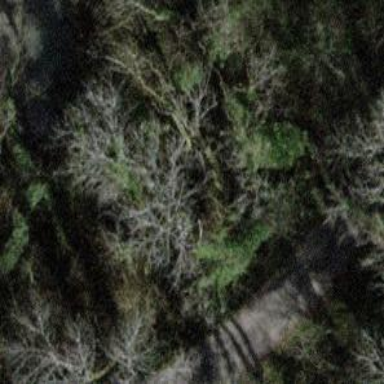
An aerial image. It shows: Road with steps.